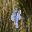
Label: 4